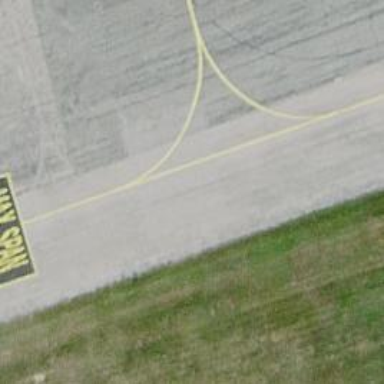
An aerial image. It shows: Image of taxiway at airport.